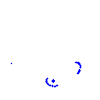
Particle: proton